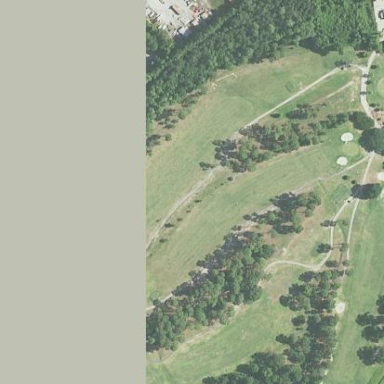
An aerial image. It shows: Area of rough grass used for golf.